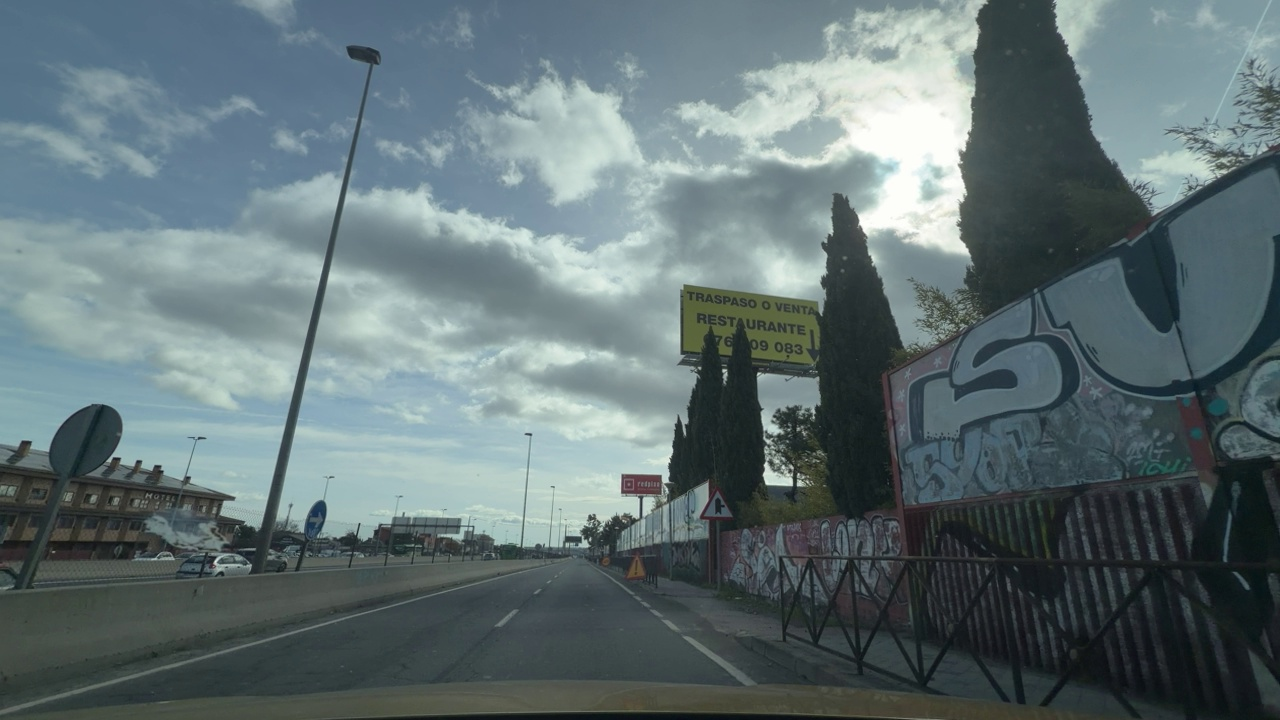
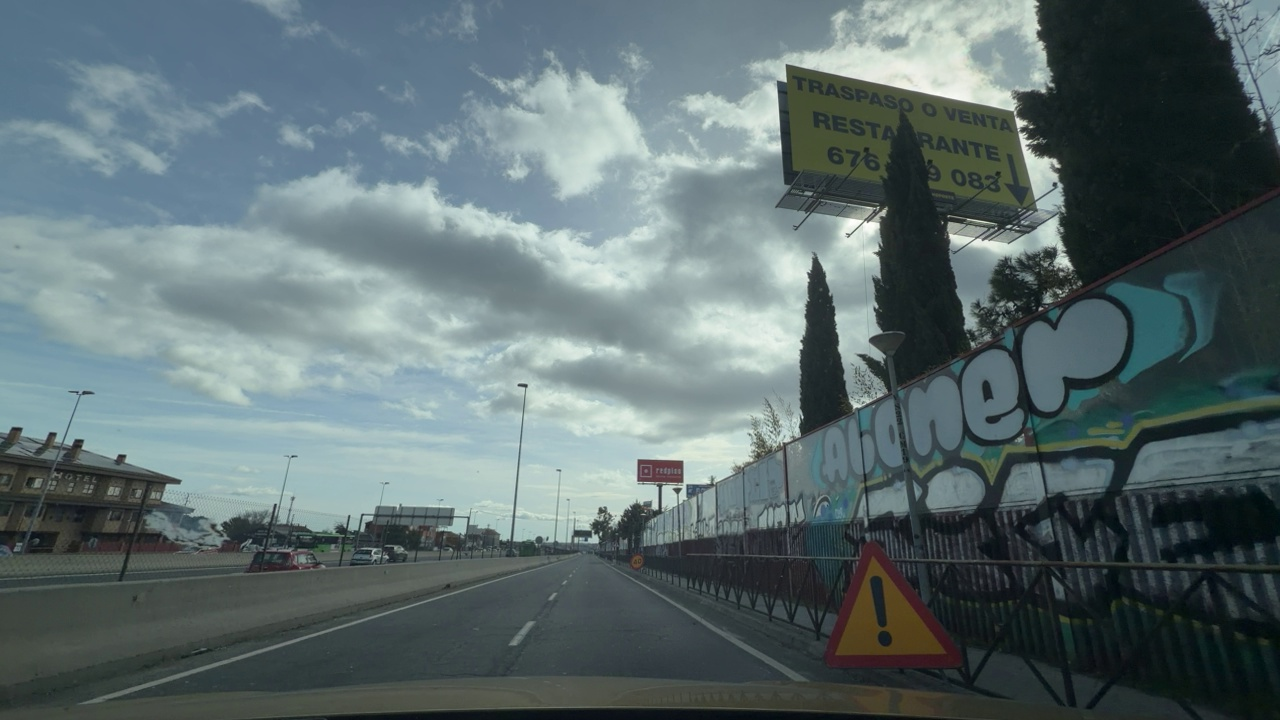
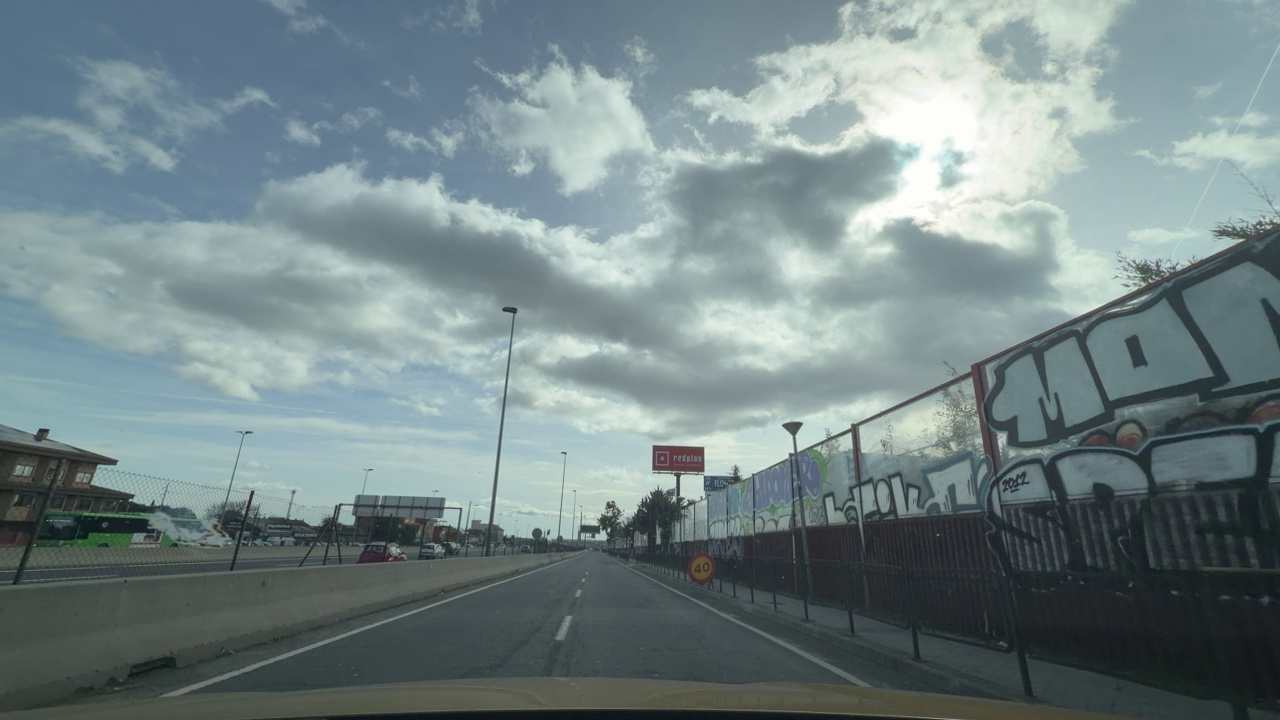
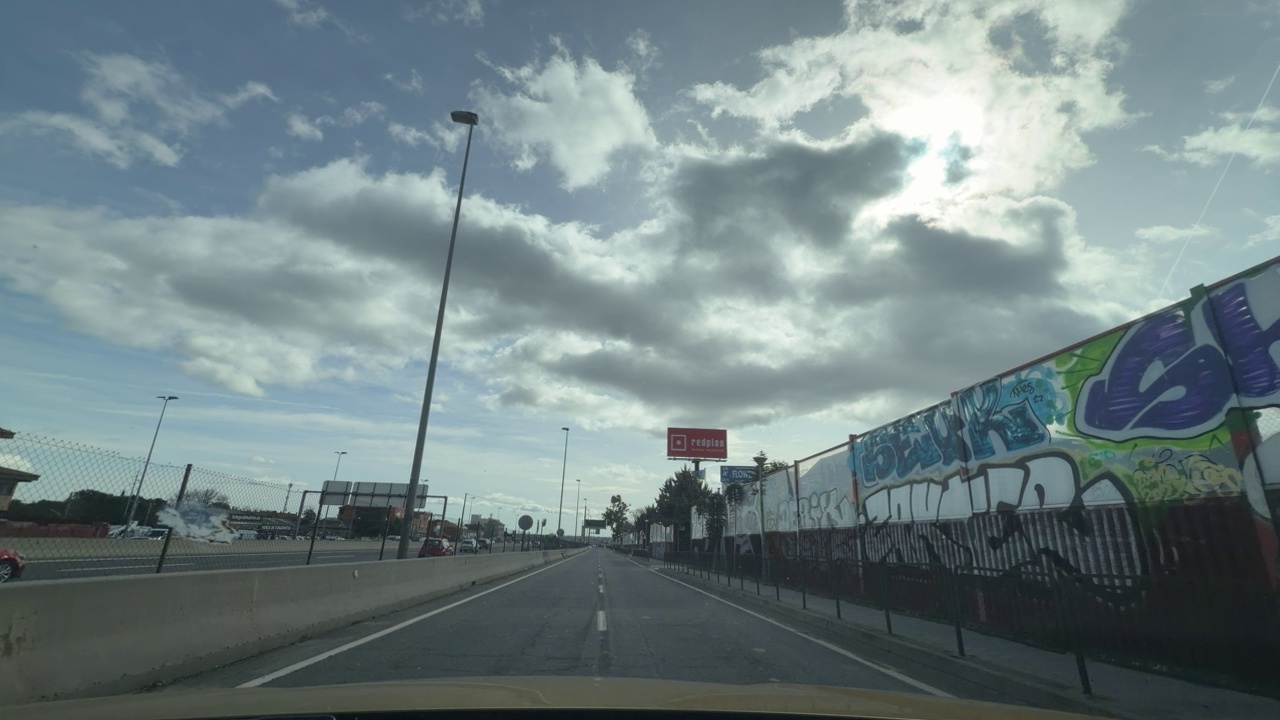
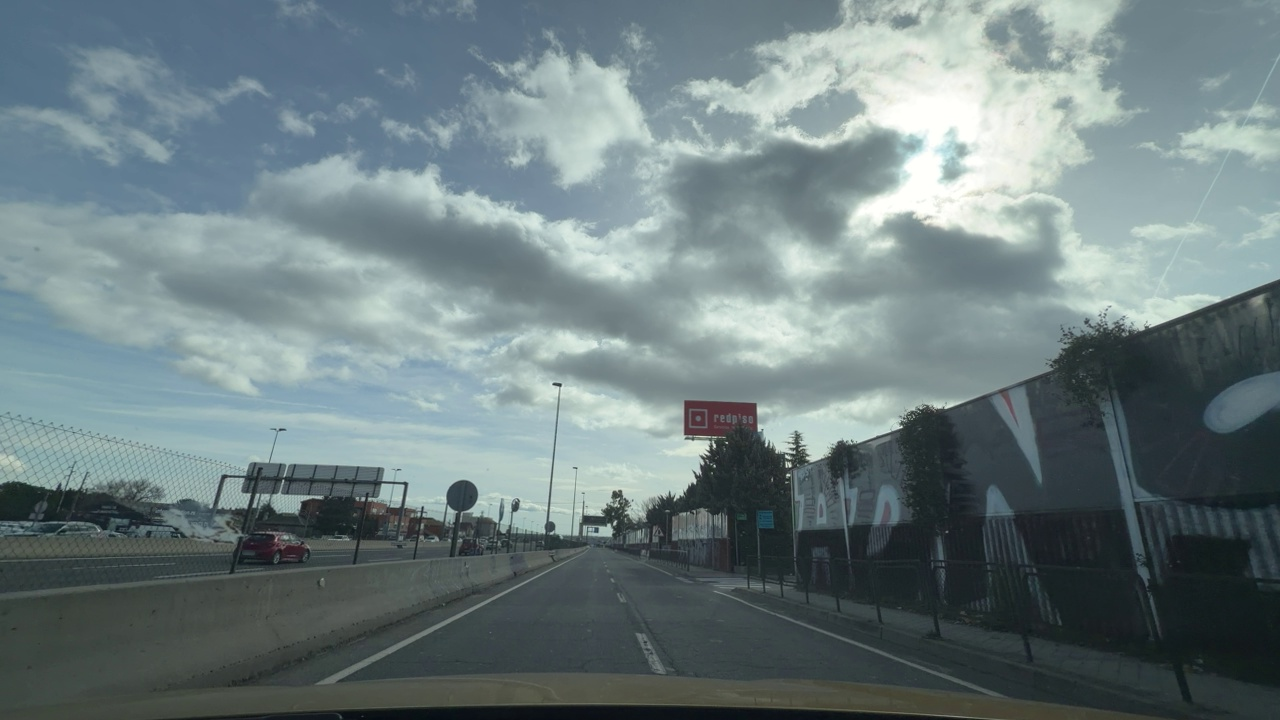
Situation: Construction site
Question: Are construction-related signs, cones, temporary signals, or closed lanes visible in the scene?
Answer: Yes
Reasoning: Construction-related warning signs are visible, indicating an upcoming work zone.

Situation: Construction site
Question: Are temporary yellow lane markings visible?
Answer: No
Reasoning: There are no temporary yellow lane markings visible yet, only standard road markings.

Situation: Construction site
Question: Are road workers visible on or near the roadway?
Answer: No
Reasoning: No workers are visible on or near the roadway.

Situation: Construction site
Question: Is the ego lane narrowed or laterally shifted due to construction elements?
Answer: No
Reasoning: The ego lane maintains its normal width and alignment, with no cones or barriers affecting it.

Situation: Construction site
Question: Is construction machinery or heavy equipment present near or within the roadway?
Answer: No
Reasoning: No construction machinery or heavy equipment is visible.

Situation: Construction site
Question: Is a temporary reduced speed limit sign visible in the scene?
Answer: Yes
Reasoning: A 40km/h speed limit sign is visible, and in the context of construction signage it indicates a temporary reduced speed limit.